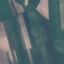
Land use / land cover: AnnualCrop